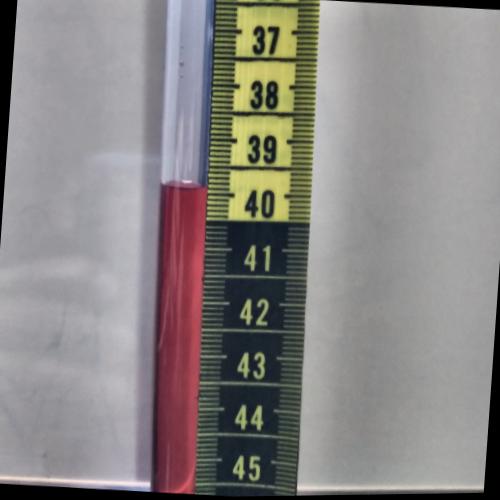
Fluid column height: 39.9 cm